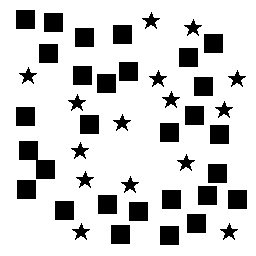
Squares: 29
Triangles: 0
Stars: 15
Total shapes: 44